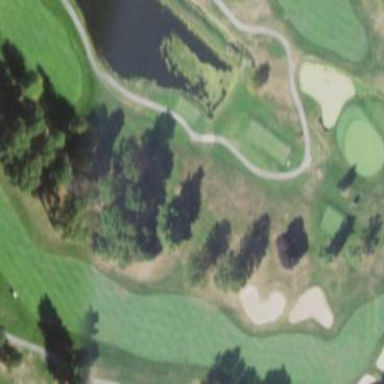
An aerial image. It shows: Grassy area designated as golf fairway.